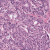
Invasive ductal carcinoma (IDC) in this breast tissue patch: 1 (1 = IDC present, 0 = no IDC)